Current action and preconditions to check: trajectory_clear

Your task: For each precondition in the list above, predict whether it will hold at this action.

Consider the current scene as observed from the mobile robot's camera, and analyze the predicted future states of all dynamic agents (e.g., people, animals, vehicles, or any moving entities) within the NEXT SECOND.

IMPORTANT: Only answer "very likely" if you are absolutely certain—based on strong, clear evidence—that a dynamic agent will violate the precondition in the predicted future state. Do NOT answer "very likely" for unlikely, ambiguous, or low-probability risks.

Ask yourself for each precondition: Is there a high probability, with clear and convincing evidence, that the predicted future states of any dynamic agent will interfere with the predicted future state of the currently executing action within the NEXT SECOND, causing that precondition to fail?

Assess the risk level based on these predictions. Use "likely" or "very likely" if motions create a clear risk of interference.

Use "neutral" or "improbable" if agents are nearby but their predicted paths are clearly diverging or non-conflicting.

Failure Risk Categories: "very improbable", "improbable", "neutral", "likely", "very likely"

Answer Format: Output ONLY the probability_of_failure value from these categories: "very improbable", "improbable", "neutral", "likely", "very likely"

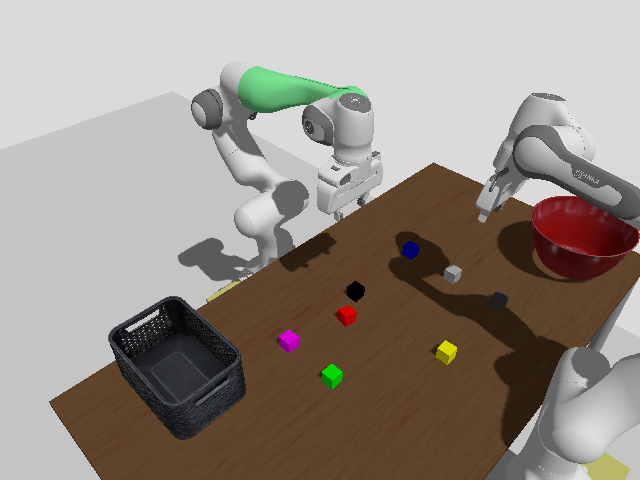

Answer: very improbable